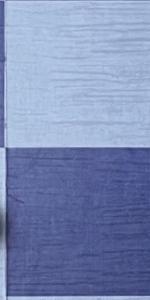
Label: Empty